Question: So what I am trying to do is to replicate the process of uploading images to my server (POST method) in PhoneGap using fileTransfer.
For testing purposes I used Chrome's Postman Rest client and this is the configuration that works:

and here is the JS code for Phonegap:
// imageData is the url to image (file:///var/mobile/...)
'''
var options = new FileUploadOptions();
options.fileKey = "media";
options.fileName=imageData.substr(imageData.lastIndexOf('/')+1);
options.mimeType="image/jpeg";
var params = new Object();
params.category = "/api/v1/category/testcat/";
params.message = "Hello from iOS";
options.params = params;
var ft = new FileTransfer();
ft.upload(imageData, encodeURI("http://mydomain.com/api/v1/post/"), win, fail, options);
// win, fail
'''
And the response:
'''
2014-03-25 23:30:46.582 StarterApp[6103:6107] FileTransferError {
body = "";
code = 3;
"http_status" = 0;
source = "file:///var/mobile/Applications/3FEF7630-C089-4DF3-9618-EF9EEE0AD6FE/tmp/cdv_photo_002.jpg";
target = "http://mydomain.com/api/v1/post/";
}
2014-03-25 23:30:46.584 StarterApp[6103:6107] File Transfer Error: request body stream exhausted
'''
Any help would be VERY very much appreciated as I completely stuck:(
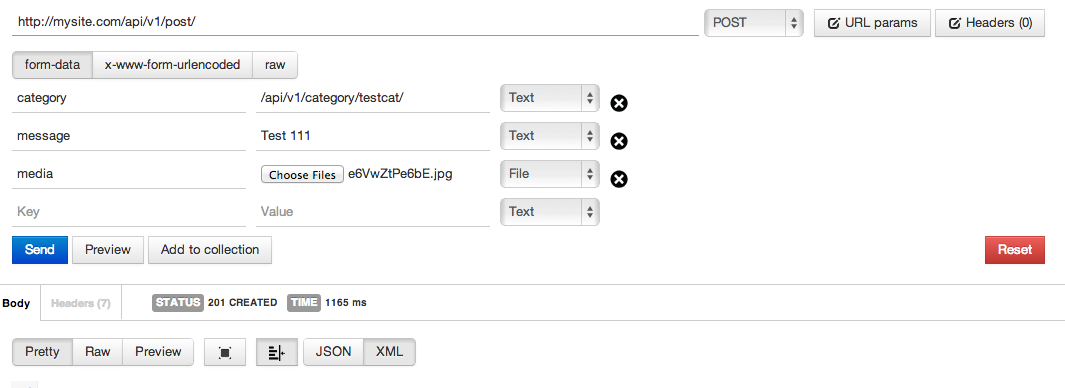
Answer: Please follow the code mentioned below :
'''
var options = new FileUploadOptions();
options.headers = {
Connection: "close"
}
var options = new FileUploadOptions();
options.chunkedMode = false;
options.fileKey="image";
options.fileName=global_URI.substr(global_URI.lastIndexOf('/')+1)+'.jpg';
options.mimeType="image/jpeg";
var params = new Object();
options.params = params;
params.user_id =userID;
params.group_id=groupId;
var url=encodeURI(ipAddress +"/add_content.php");
var ft = new FileTransfer();
ft.upload(global_URI,url,win, fail, options);
'''
Also let me know whether you are working for ANDROID or iOS? Because you may face some issues in the Android code.